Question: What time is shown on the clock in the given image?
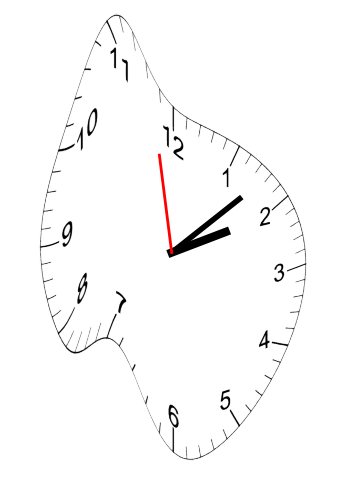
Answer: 02:07:58